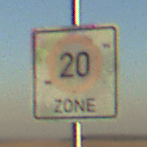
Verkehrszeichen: BeginnZone20
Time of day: SunriseSunset
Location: Outdoor (Nature)
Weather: Clear
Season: NotSpecified
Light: Natural